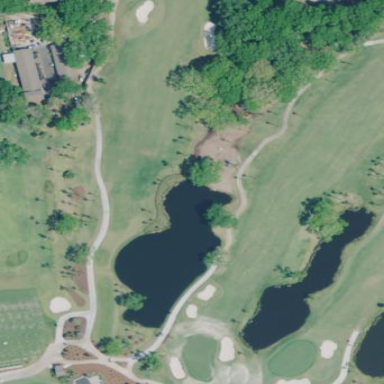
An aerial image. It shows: Water hazard on golf course. The hazard is natural water feature.